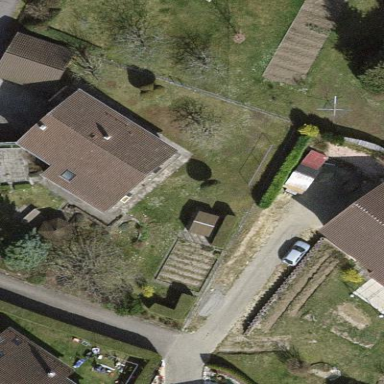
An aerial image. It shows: Simple house.